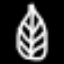
Label: leaf